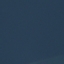
Land use / land cover: SeaLake